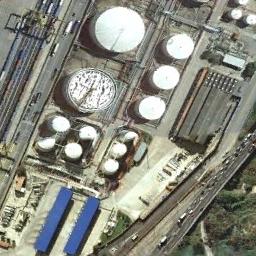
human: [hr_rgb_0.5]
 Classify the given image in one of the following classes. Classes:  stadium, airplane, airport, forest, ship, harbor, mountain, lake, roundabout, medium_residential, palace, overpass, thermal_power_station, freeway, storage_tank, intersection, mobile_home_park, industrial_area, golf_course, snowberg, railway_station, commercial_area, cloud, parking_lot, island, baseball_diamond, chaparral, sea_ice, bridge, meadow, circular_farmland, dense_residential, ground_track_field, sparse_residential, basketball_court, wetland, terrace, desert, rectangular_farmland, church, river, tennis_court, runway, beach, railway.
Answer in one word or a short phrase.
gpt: storage_tank